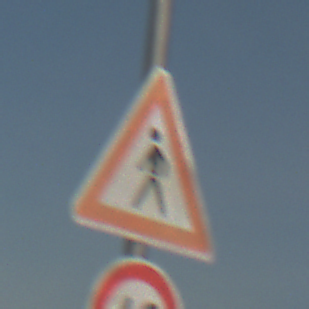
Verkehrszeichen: FussgaengerRechts
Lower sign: Geschwindigkeit60
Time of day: MorningAfternoon
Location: Outdoor (Suburban)
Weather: PartlyCloudy
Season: NotSpecified
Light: Natural